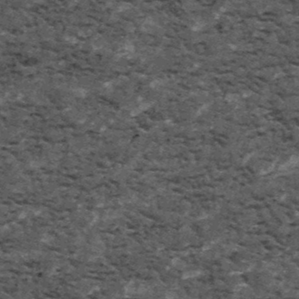
Label: frost